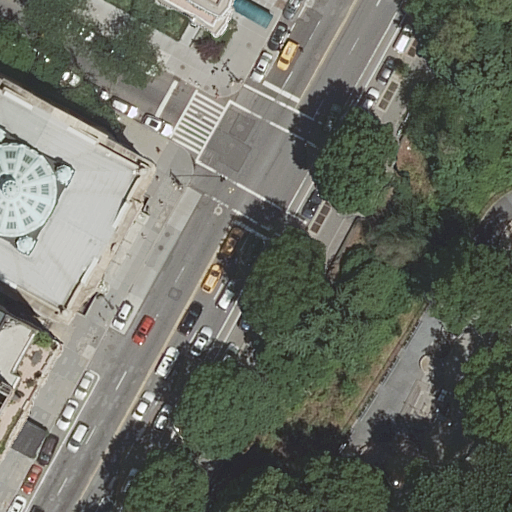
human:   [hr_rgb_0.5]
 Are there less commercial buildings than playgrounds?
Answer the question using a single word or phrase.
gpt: yes

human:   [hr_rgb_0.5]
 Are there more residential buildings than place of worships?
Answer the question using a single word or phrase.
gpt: yes

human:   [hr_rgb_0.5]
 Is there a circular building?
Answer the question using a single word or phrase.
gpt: no

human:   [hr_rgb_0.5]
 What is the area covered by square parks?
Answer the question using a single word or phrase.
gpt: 0m2

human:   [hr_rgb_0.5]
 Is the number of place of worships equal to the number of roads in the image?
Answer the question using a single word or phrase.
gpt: no

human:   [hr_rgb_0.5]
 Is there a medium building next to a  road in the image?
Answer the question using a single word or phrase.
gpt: yes

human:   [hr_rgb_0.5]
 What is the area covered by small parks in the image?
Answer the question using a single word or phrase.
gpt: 0m2

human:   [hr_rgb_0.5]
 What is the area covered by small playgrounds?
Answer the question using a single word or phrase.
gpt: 0m2

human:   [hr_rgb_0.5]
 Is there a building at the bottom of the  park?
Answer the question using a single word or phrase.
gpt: yes

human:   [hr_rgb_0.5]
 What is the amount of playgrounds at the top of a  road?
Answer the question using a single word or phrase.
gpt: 0

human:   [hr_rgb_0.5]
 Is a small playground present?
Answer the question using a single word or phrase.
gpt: no

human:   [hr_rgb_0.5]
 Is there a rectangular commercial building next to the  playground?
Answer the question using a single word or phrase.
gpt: no

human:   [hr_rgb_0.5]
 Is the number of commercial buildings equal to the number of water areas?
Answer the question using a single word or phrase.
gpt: yes

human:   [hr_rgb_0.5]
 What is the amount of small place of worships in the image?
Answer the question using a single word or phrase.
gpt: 0

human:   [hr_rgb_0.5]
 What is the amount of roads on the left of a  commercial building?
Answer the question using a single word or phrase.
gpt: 0

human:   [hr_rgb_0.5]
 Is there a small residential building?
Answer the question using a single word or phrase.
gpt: no

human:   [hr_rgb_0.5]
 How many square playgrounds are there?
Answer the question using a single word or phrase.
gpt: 0

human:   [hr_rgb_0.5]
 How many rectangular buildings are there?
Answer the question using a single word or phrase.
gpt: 3

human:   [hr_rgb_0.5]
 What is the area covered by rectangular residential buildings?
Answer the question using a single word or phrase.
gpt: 1293m2

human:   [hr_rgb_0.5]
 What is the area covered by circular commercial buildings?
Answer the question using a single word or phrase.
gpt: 0m2

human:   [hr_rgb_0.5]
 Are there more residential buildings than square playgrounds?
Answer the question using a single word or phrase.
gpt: yes

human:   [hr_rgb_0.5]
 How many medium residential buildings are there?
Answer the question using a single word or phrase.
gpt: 2

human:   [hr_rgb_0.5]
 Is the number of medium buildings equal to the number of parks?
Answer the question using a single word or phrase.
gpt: no

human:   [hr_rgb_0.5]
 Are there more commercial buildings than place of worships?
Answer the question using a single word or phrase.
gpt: no

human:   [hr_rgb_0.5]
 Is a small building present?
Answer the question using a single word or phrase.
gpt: no

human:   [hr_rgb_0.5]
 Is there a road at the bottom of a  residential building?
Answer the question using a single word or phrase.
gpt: yes

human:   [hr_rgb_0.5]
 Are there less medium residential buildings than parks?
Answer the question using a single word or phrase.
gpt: no

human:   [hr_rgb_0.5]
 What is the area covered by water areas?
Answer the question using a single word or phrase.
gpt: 0m2

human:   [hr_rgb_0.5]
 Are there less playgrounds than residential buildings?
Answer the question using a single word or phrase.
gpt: yes

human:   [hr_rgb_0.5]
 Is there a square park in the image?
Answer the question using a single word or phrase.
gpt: no

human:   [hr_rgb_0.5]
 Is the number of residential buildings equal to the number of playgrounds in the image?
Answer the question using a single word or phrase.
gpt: no

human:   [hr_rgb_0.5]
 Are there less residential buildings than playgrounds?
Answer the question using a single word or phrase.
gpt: no

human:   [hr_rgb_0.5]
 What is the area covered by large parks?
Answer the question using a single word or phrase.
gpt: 10627m2

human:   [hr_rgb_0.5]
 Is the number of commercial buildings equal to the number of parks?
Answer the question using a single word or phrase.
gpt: no

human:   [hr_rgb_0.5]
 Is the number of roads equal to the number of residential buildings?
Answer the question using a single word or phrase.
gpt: no

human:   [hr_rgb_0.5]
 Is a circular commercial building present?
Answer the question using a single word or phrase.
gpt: no